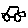
Label: car